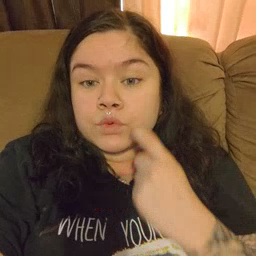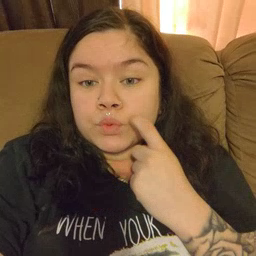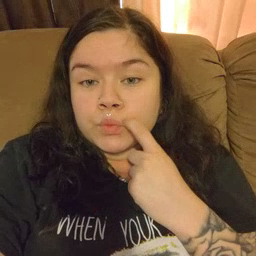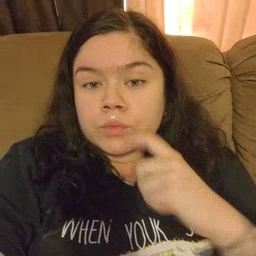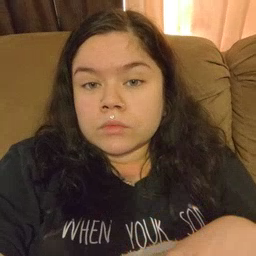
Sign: tooth